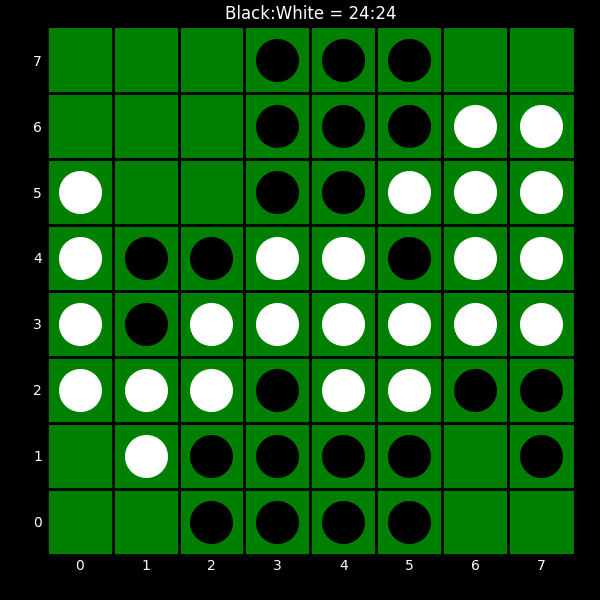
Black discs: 24
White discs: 24